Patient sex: M
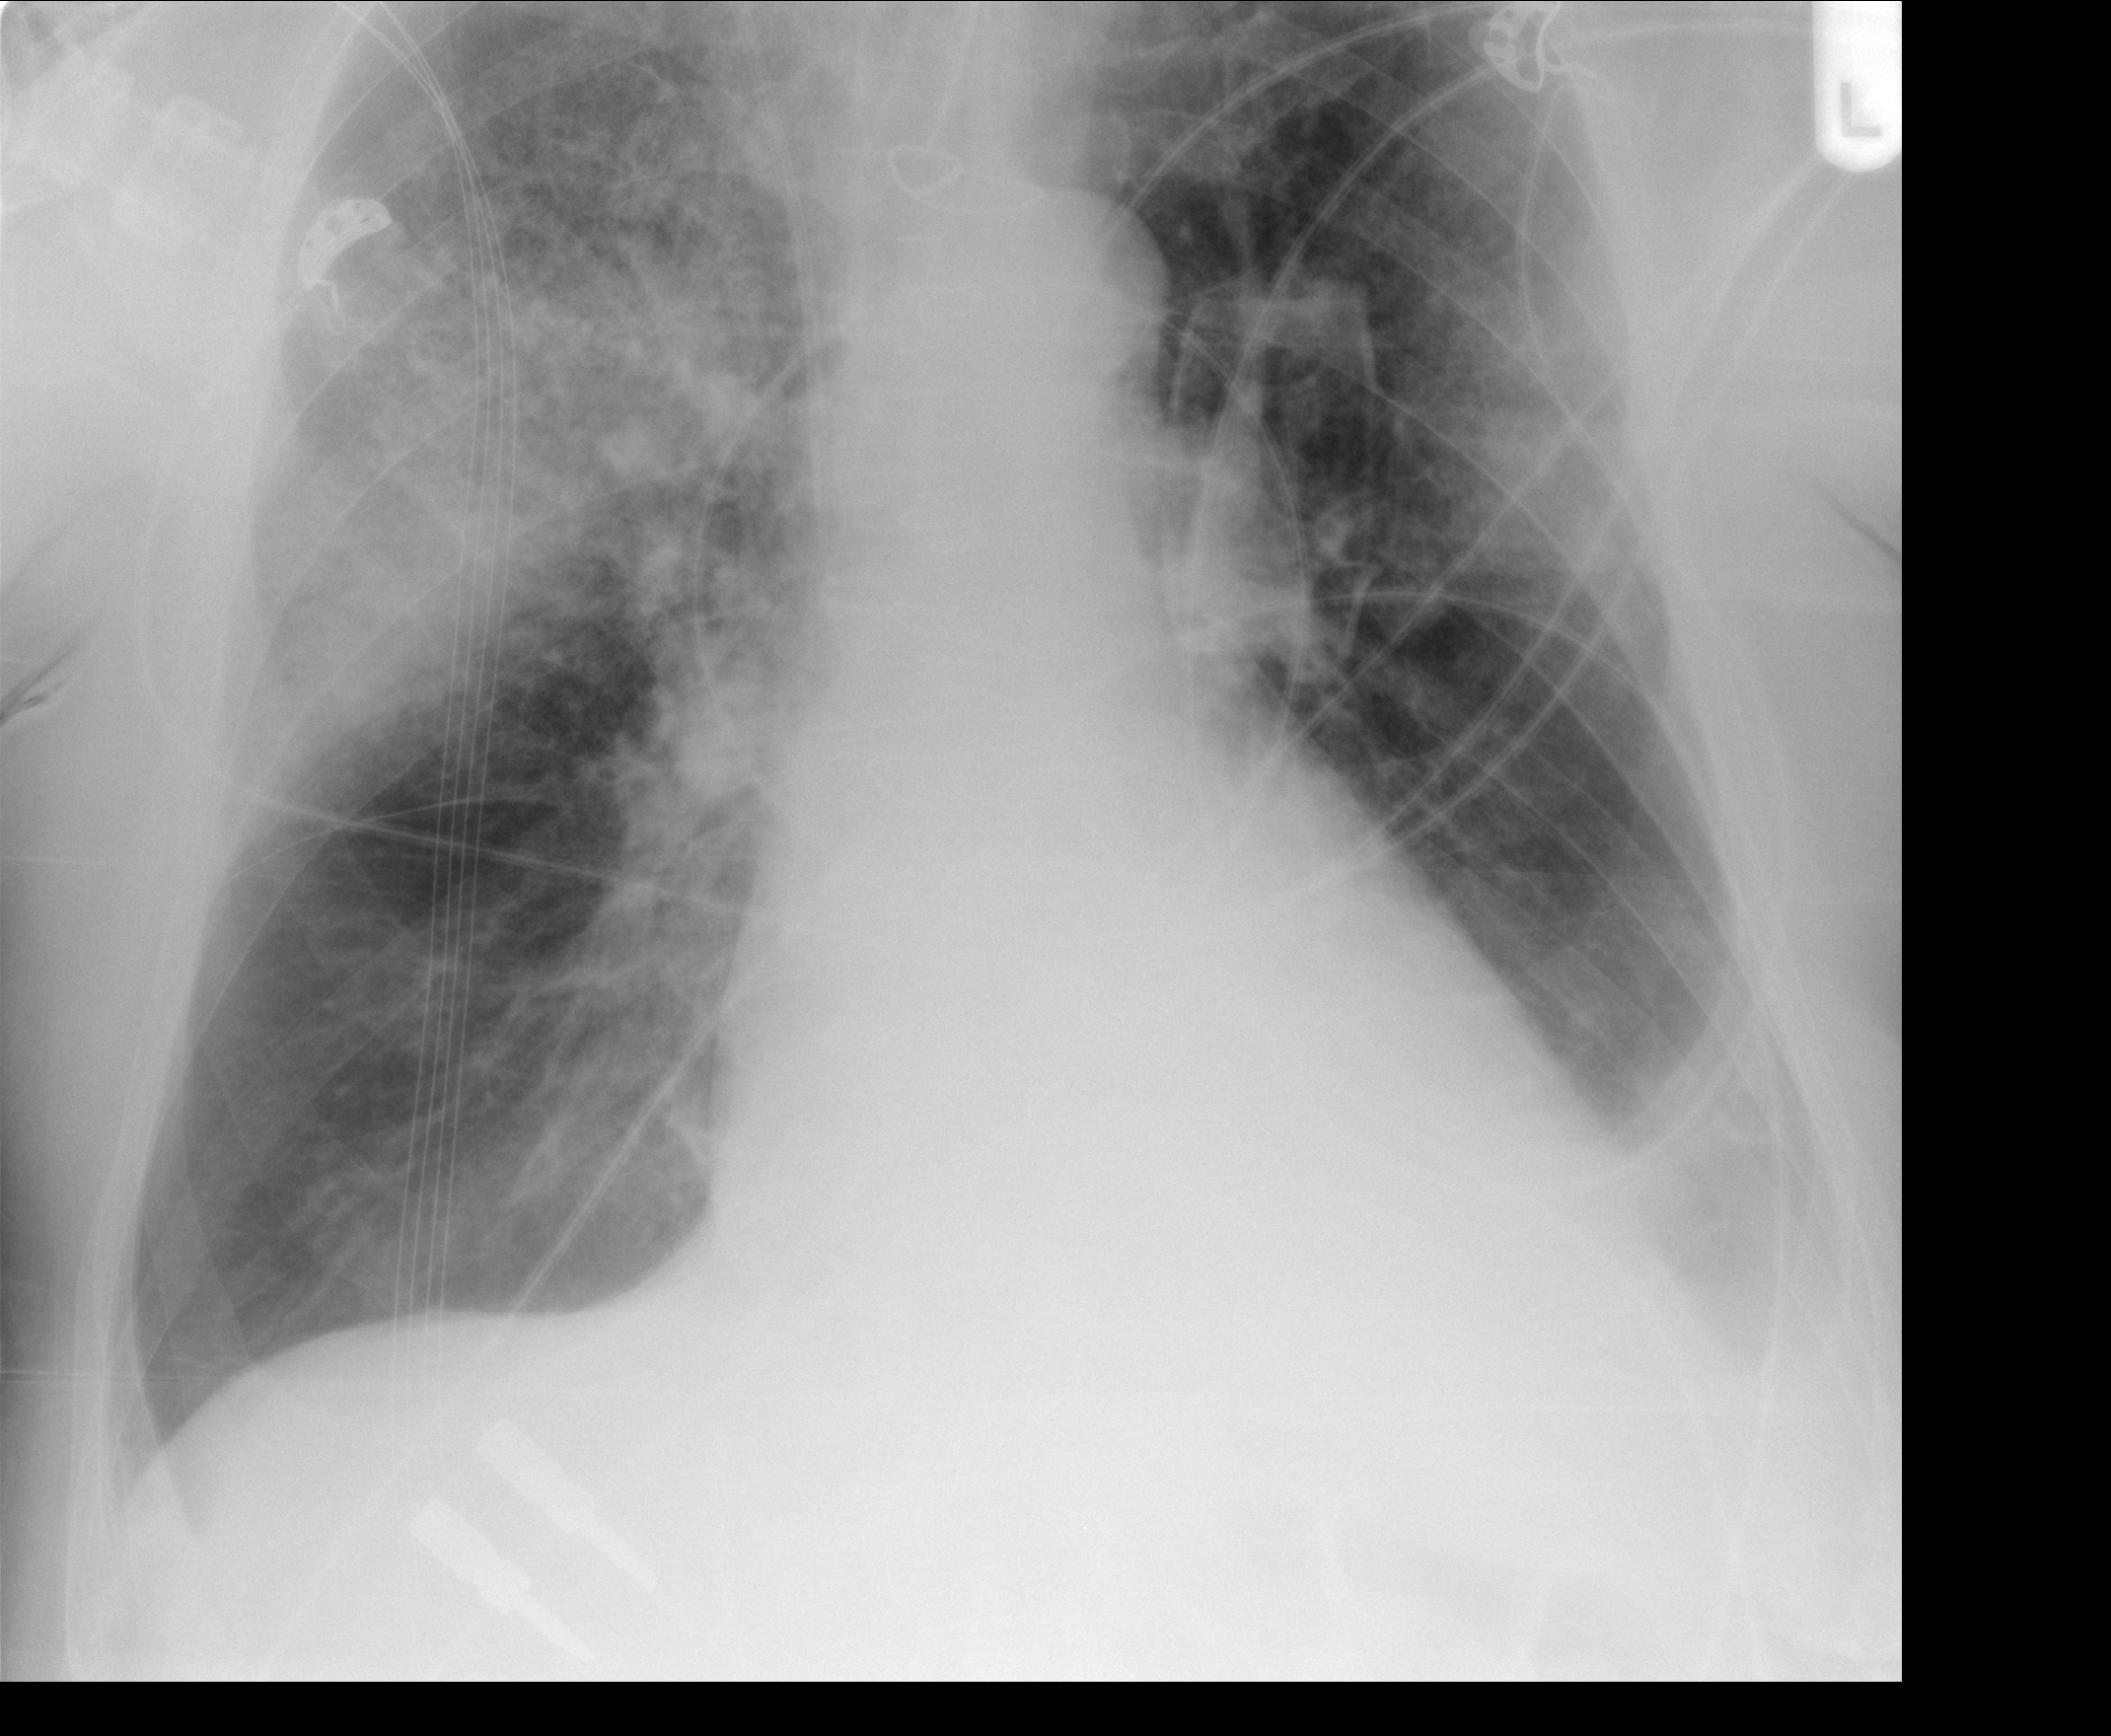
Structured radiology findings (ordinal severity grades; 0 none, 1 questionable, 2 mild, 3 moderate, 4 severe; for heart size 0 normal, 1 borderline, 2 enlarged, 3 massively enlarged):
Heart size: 1
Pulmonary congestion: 2
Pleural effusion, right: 1
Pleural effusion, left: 2
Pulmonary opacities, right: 3
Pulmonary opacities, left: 2
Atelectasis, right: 2
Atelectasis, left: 2